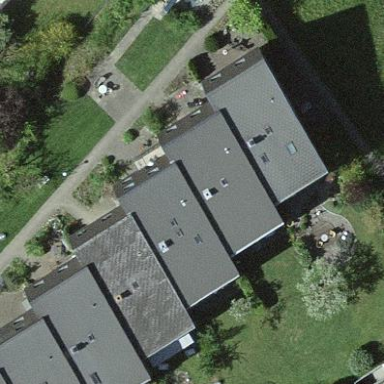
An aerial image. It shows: Simple house.